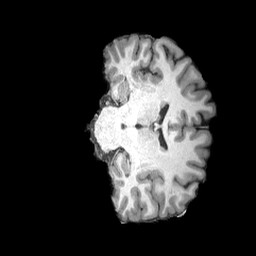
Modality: T1w
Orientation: coronal
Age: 19
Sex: male